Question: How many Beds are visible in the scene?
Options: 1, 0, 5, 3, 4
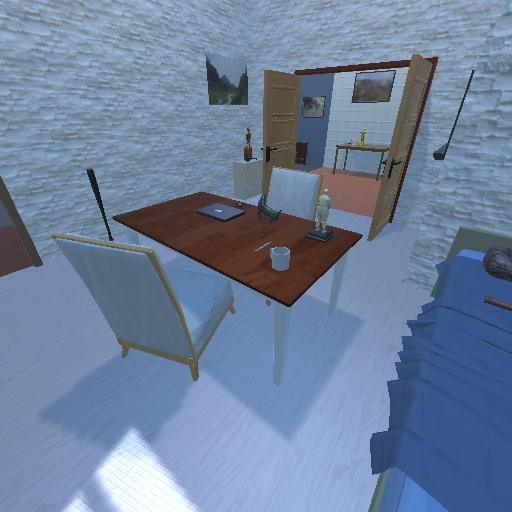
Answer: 1